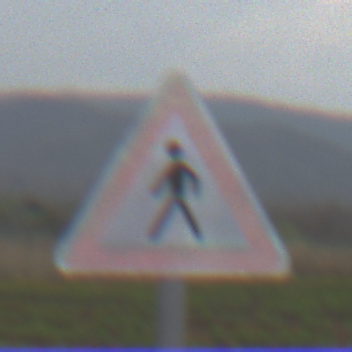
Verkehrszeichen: FussgaengerRechts
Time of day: Midday
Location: Outdoor (Nature)
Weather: PartlyCloudy
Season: NotSpecified
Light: Natural